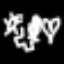
Label: square